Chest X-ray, PA view. Patient: 7 years old, sex M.
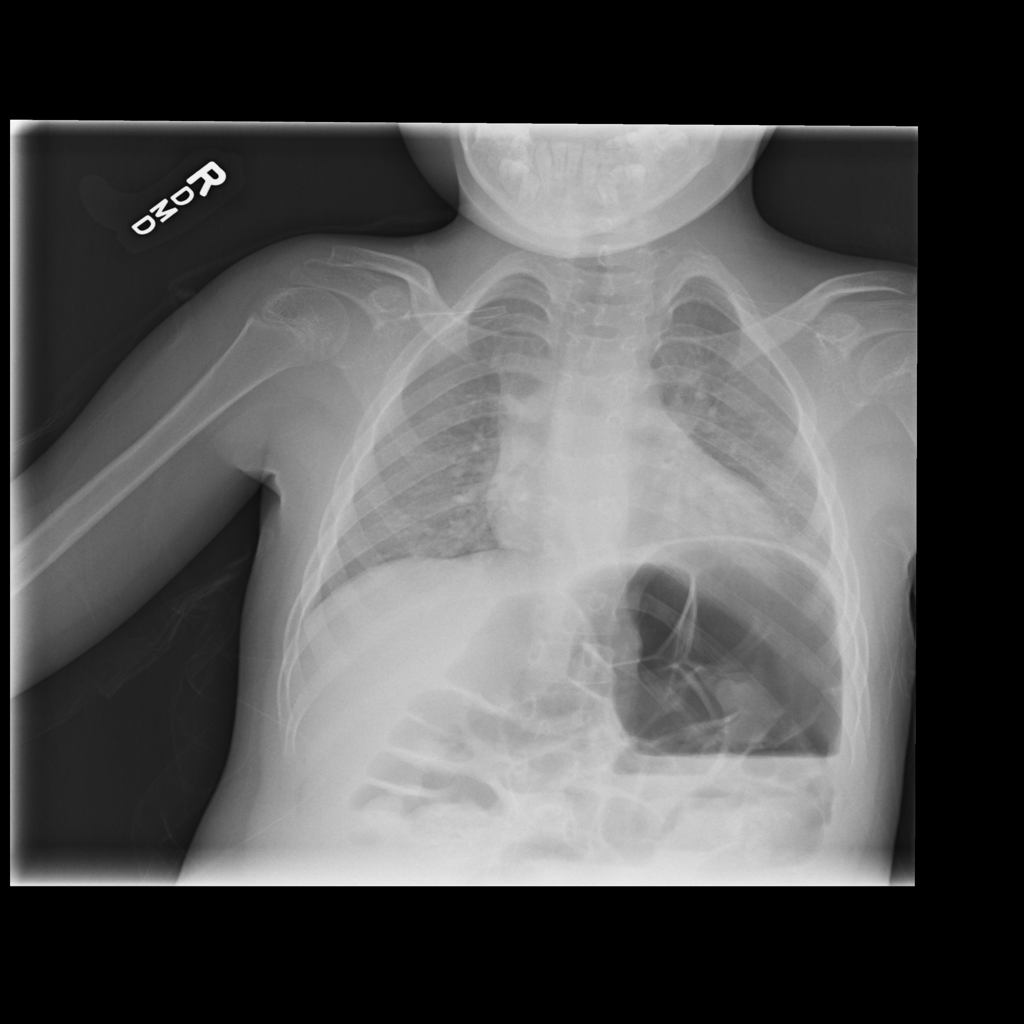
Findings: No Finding